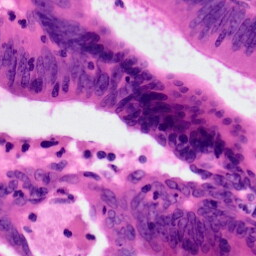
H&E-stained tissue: Colon